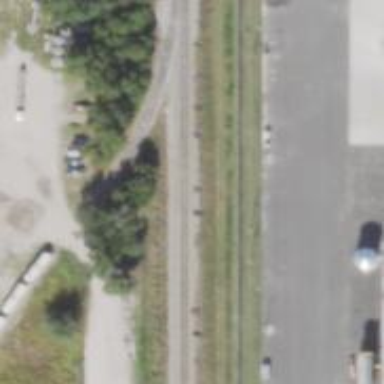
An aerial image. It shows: Railway spur service.